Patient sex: F
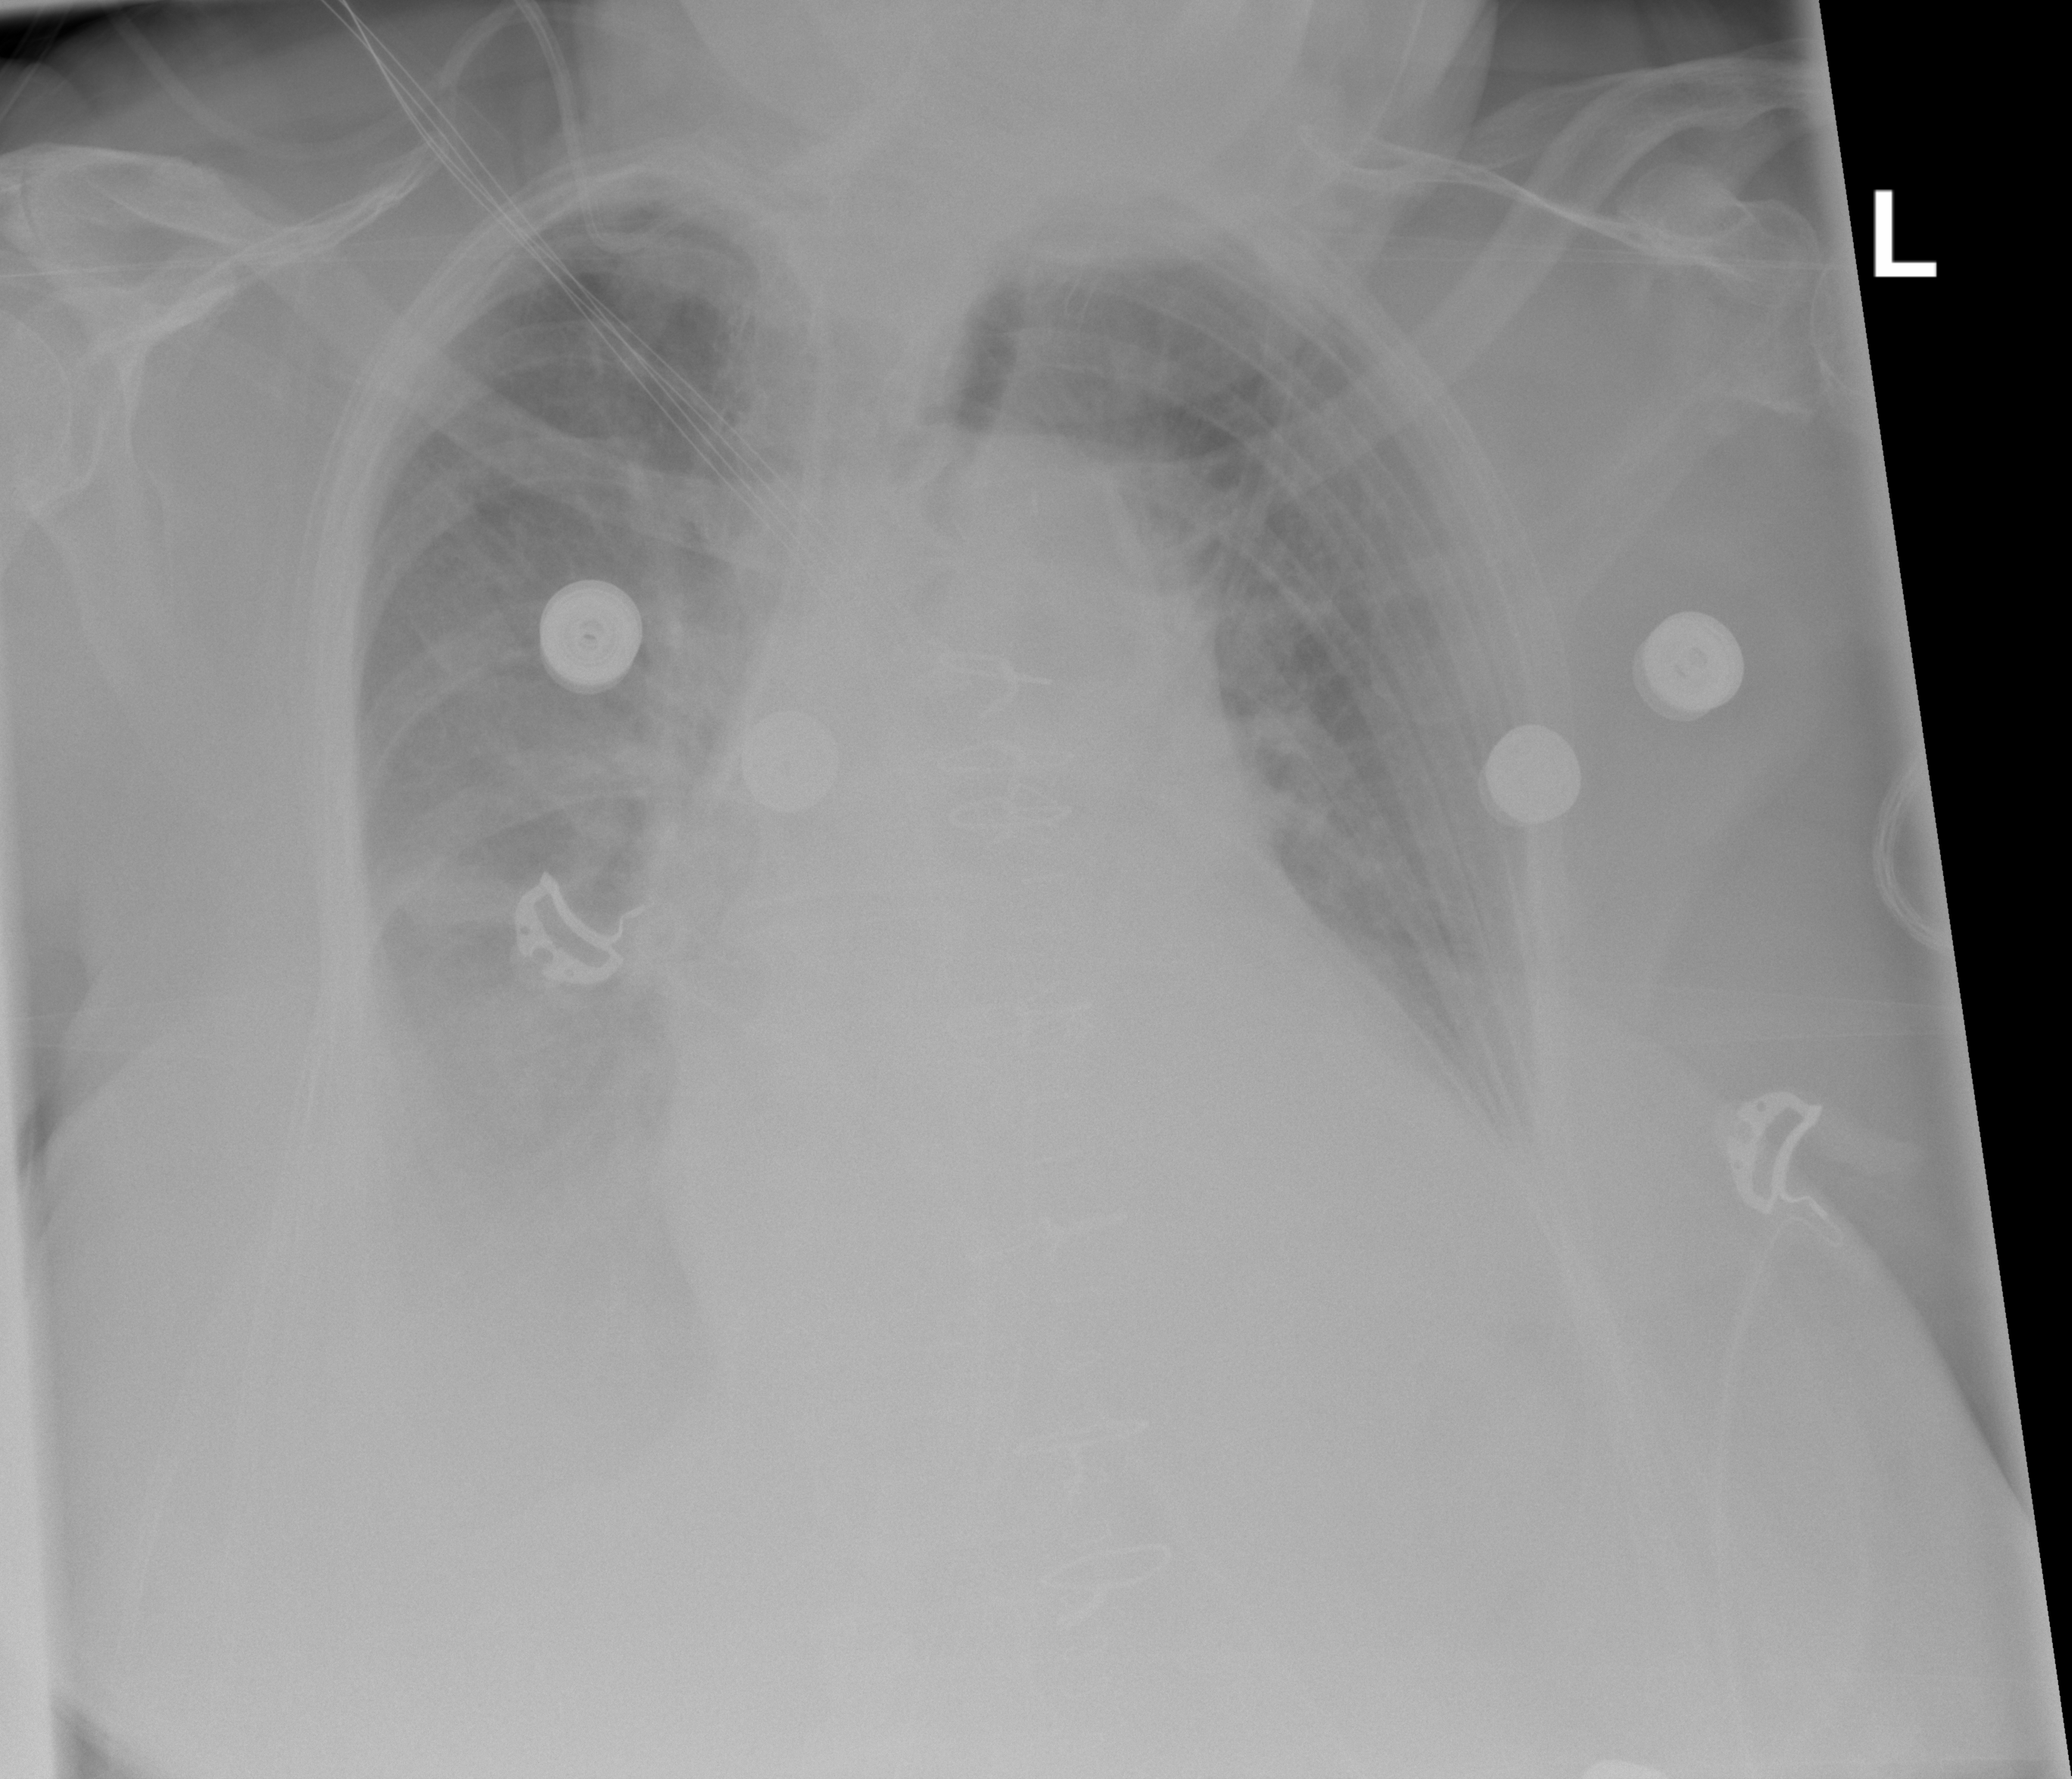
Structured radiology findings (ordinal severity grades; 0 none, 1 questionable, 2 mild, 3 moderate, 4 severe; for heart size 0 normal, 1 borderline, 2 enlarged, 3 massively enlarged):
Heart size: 2
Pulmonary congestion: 2
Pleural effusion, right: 3
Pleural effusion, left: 2
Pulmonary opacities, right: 2
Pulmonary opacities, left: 2
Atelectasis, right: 2
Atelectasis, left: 2